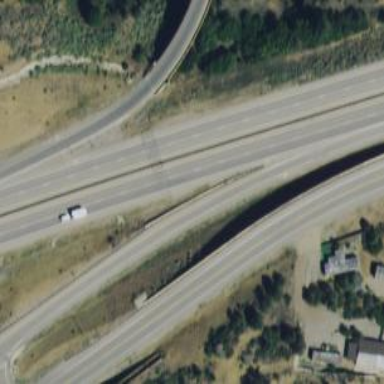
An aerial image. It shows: Trunk link highway.